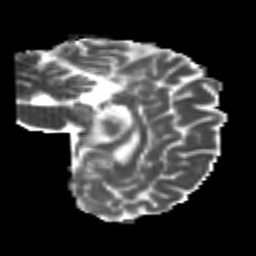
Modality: MD
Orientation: sagittal
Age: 21
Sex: female
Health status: healthy
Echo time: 0.074 s